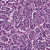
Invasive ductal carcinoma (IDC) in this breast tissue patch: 1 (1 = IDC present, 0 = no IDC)